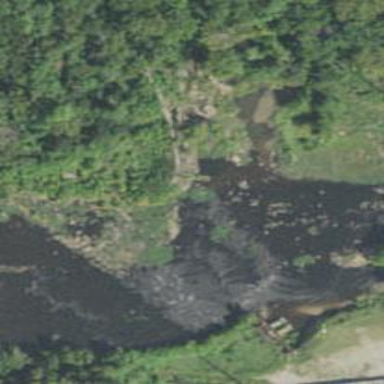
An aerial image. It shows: Scene featuring rapids in waterway.